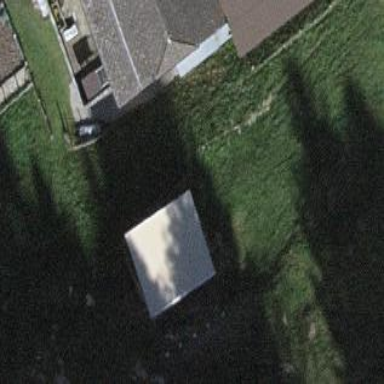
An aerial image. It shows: Shed building.